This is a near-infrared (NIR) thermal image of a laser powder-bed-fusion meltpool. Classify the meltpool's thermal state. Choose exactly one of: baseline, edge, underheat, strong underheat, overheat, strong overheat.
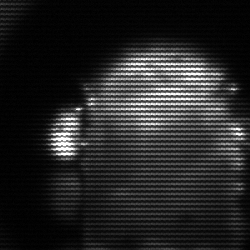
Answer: baseline